Field crop: maize
Growth stage: 2
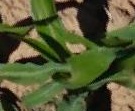
Species: maize